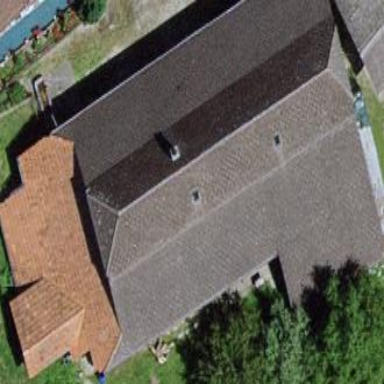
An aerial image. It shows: Farm building.